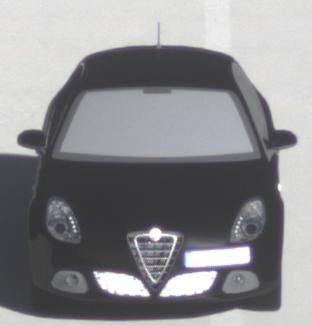
Make: Alfa Romeo
Model: Giulietta 1.4 TB 16V
Detailed model: Giulietta (940)
Model produced from: 2010/05
Model produced until: 2013/03
Doors: 5
Color: black
Road condition: dry road
Daytime: morning or afternoon
Contrast: high contrast